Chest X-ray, PA view. Patient: 64 years old, sex F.
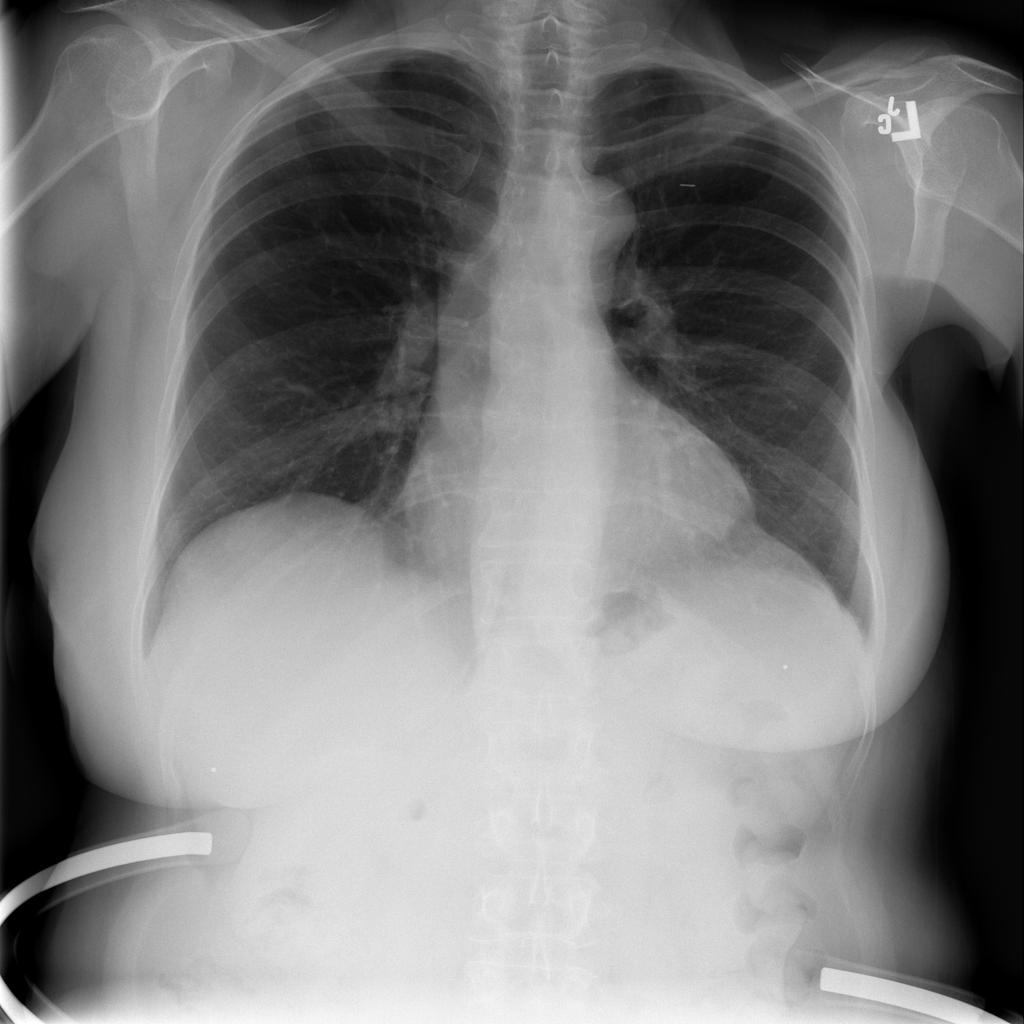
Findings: No Finding